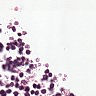
Metastatic tissue present: no